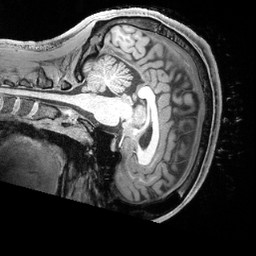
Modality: T1w
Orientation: sagittal
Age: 26
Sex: male
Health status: healthy
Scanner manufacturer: siemens
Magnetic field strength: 3 T
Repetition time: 2.4 s
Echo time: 0.00222 s